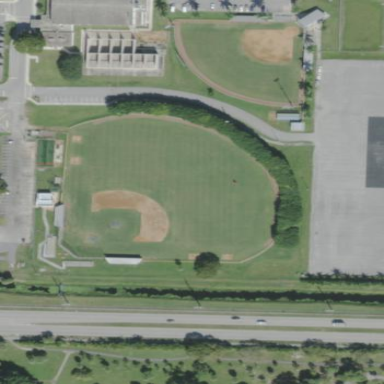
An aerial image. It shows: Baseball pitch for leisure land.